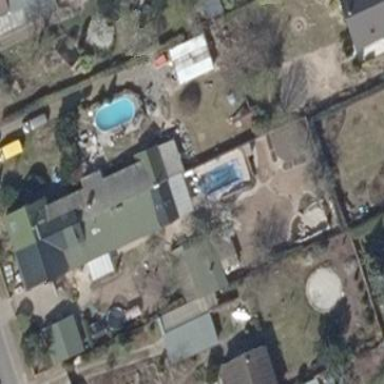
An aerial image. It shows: Semidetached house.